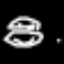
Label: diamond